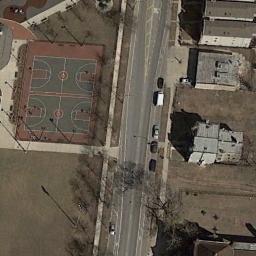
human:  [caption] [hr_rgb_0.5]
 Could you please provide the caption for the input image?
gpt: A road separates the basketball courts and buildings .

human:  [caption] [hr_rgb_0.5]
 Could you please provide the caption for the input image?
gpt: Two basketball courts next to a road and some buildings beside .

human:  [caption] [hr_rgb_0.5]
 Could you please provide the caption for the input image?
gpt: There are two basketball courts on the open place next to some houses with a road pass by .

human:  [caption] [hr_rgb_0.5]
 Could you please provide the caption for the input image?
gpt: Two basketball courts, One shaded by trees, The other not .

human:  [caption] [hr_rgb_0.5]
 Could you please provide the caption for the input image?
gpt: The road is beside the basketball courts .